Question: How many files are listed?
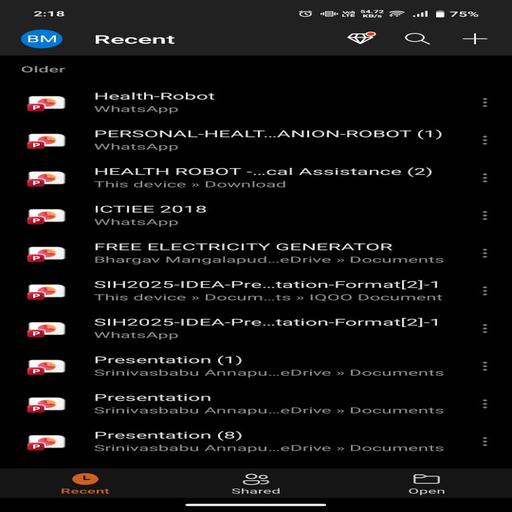
Answer: Ten